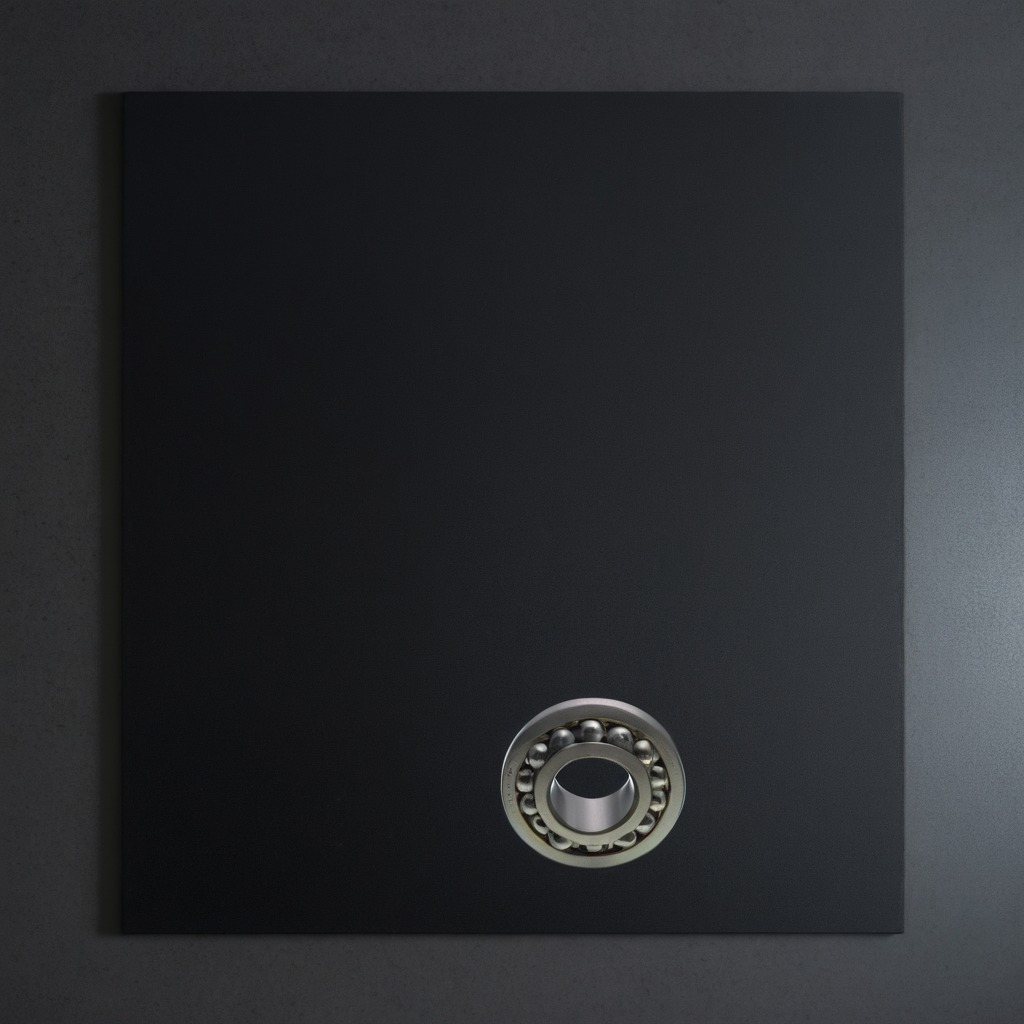
A metal ball bearing is lying on a clean granite tabletop covered with a black rubber mat inside a workshop at night dim ambient light soft shadows worn but beneath the mat.